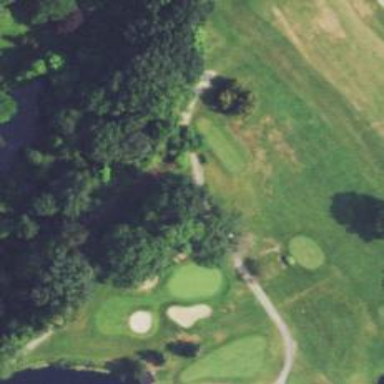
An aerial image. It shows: Asphalt path used as golf cart path.